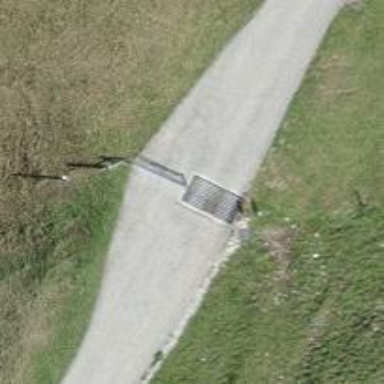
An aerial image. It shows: Cattle grid.